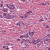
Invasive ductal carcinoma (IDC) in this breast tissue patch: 1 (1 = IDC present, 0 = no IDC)